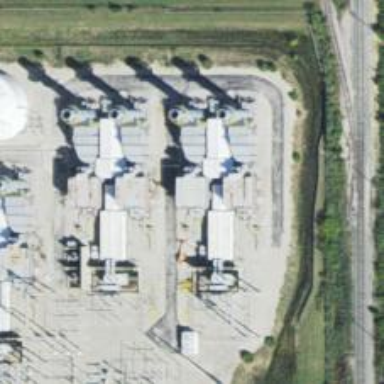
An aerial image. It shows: Gas turbine generator is in use.